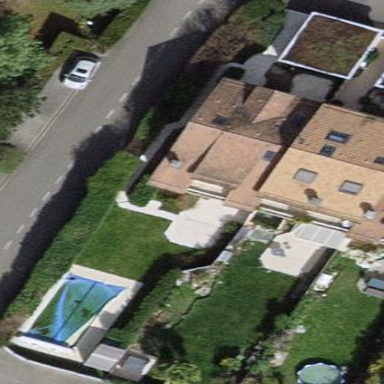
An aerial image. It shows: Garden enclosed by fence.